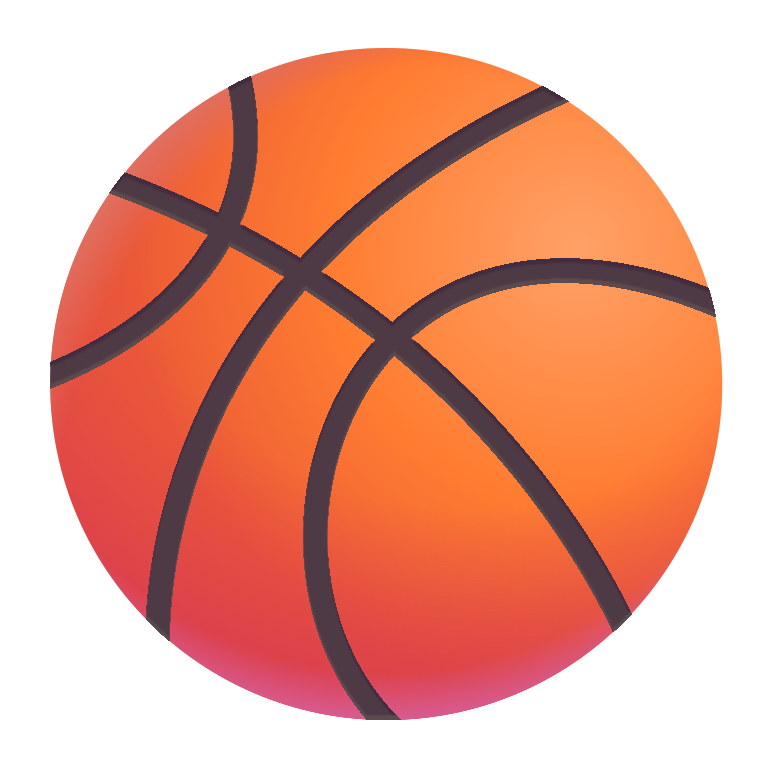
basketball color